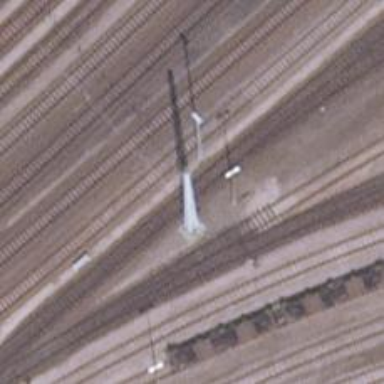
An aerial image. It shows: Railway switch.